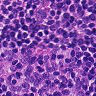
Metastatic tissue present: no